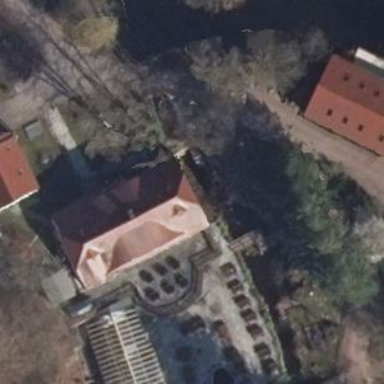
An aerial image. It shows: Hotel building which includes watermill.